Question: I'm doing analysis of call detail record (CDR) data in order to segmentify customer with respect to their call duration, time of call (holiday call or non holiday call, Business call or non Business call), age group of subscriber and gender. Data is from two table name 'cdr (include card_number, service_key, calling, called, start_time, clear_time, duration column)' and 'subscriber_detail (include subscriber_name, subscriber_address, DOB, gender column)'
I have design OLAP as given below.

Call_date includes Date of call with year, month, and day. Call_time is time of call happen in second.
if we take call_time in second then it has 86400 column for each day (may be curse of dimensionality) and so we think to reduce its dimensional by taking 30 second time pulse ( telecom charges money on the basic of the pulse and 30 is pulse duration for our context). Is it the best way to replace time by pulse duration? And is :- if one subscriber do more than 2 call on range of pulse it may cause problem i.e. first call start at 21:01:00 and end at 21:01:05 and he start second call at 21:01:15 and end at 21:01:20. How to resolve these type of problem.
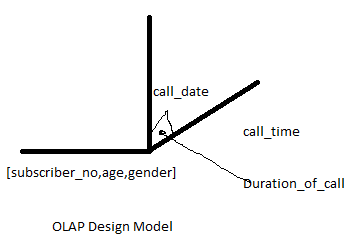
Answer: If I were you I would divide the time in 10 minute slot and use link list to store multiple duration time within given time slot so total dimension of time is 144 (Which restrict roll down upto 10 minutes only).